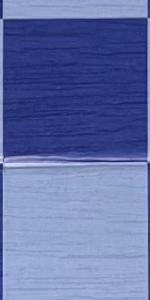
Label: Empty